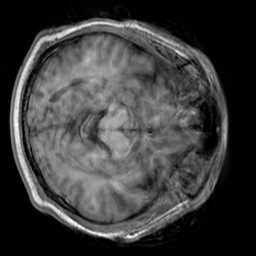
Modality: T1w
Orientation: axial
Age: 29
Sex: male
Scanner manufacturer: siemens
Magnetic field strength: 3 T
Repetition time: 2.3 s
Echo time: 0.00303 s